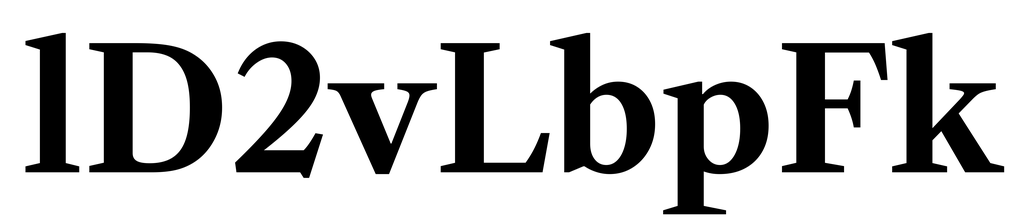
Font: LibreCaslonText_Bold